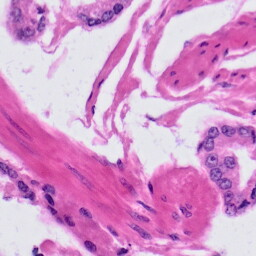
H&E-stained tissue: Prostate